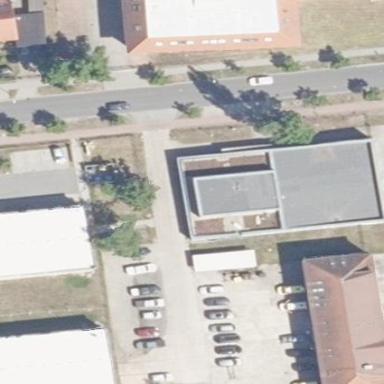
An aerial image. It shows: Ambulance station building.